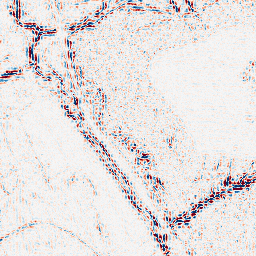
Category: wavelet
Decomposition family: wavelet_biorthogonal
Decomposition parameters: wavelet: bior3.5
level: 2
Upsampling method: sinc_hamming
Upsampling parameters: scale: 2
kernel_size: 8
Upsampling scale: 2